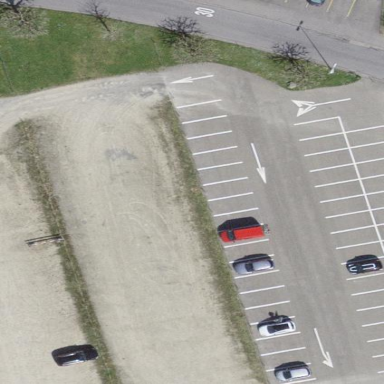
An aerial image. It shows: Parking area with surface.